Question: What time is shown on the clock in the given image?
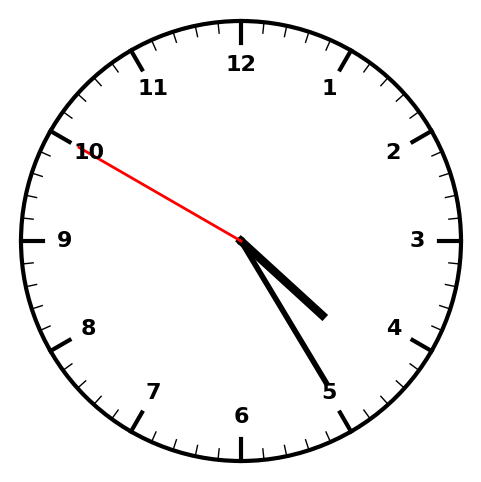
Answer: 04:24:50